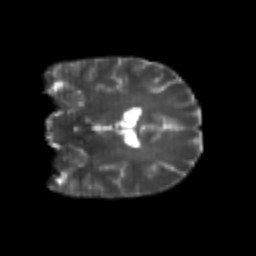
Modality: T2w
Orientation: coronal
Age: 20
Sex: female
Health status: healthy
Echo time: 0.074 s